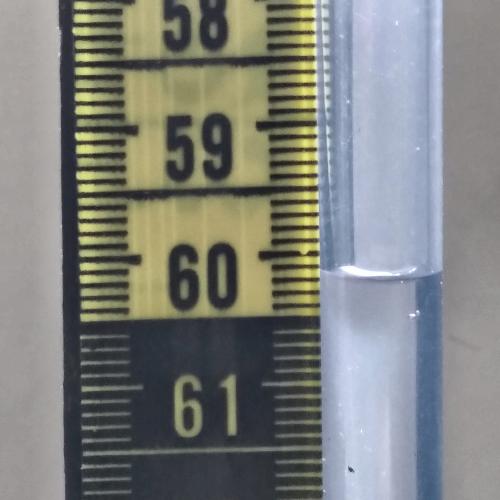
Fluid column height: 60.1 cm